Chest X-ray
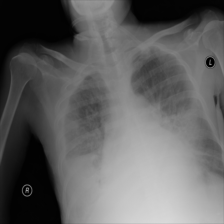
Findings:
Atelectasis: negative
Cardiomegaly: negative
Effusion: positive
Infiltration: negative
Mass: negative
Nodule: negative
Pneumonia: negative
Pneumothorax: negative
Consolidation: positive
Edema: negative
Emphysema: negative
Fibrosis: negative
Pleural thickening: negative
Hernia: negative